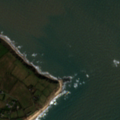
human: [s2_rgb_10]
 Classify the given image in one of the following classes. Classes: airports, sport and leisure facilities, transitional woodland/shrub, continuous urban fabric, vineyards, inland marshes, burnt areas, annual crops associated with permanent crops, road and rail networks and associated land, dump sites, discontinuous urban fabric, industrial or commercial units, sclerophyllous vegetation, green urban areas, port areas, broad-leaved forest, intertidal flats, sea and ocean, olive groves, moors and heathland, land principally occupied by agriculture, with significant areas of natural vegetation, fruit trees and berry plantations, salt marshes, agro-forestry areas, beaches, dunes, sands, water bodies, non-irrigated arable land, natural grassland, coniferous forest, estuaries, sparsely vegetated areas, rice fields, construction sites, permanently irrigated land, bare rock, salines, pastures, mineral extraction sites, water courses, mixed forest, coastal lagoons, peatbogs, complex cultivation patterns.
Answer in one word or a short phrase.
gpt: discontinuous urban fabric, sport and leisure facilities, pastures, beaches, dunes, sands, sea and ocean